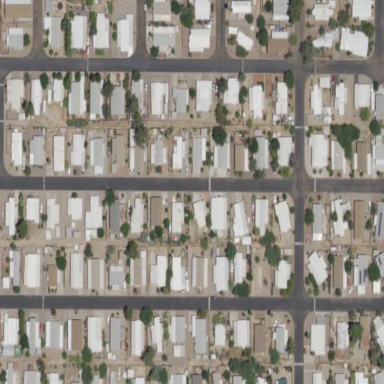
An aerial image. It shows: Residential neighbourhood with trailer park.